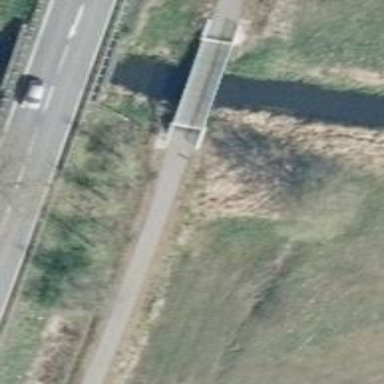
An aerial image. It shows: Path over bridge with asphalt surface.